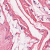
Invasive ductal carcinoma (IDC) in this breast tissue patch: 0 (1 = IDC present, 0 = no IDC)